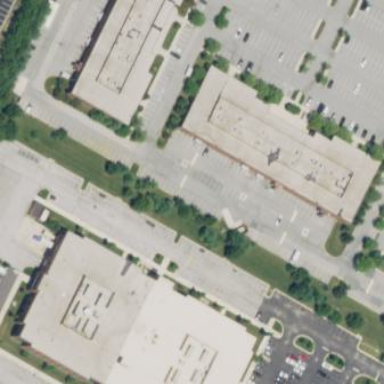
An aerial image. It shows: Office building.